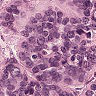
Metastatic tissue present: yes